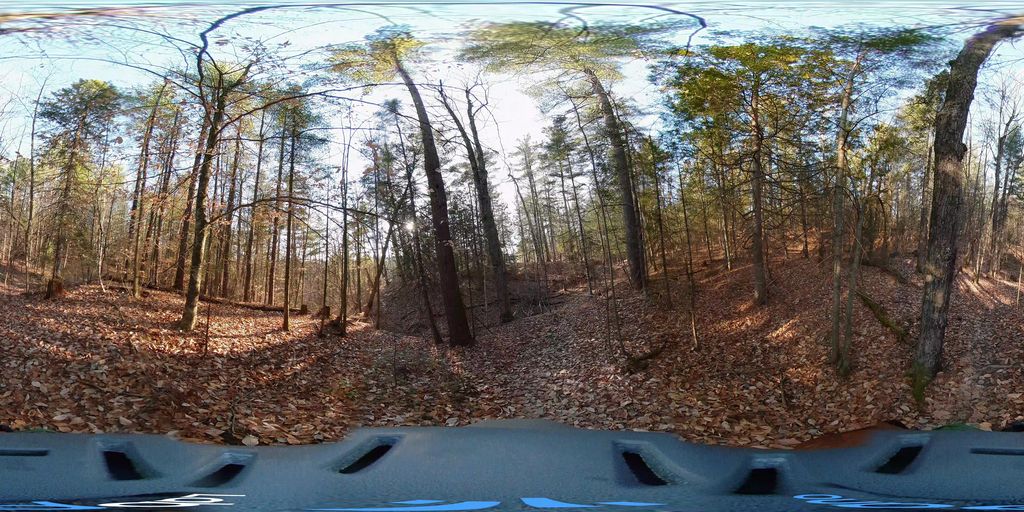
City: ottawa-gatineau